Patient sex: M
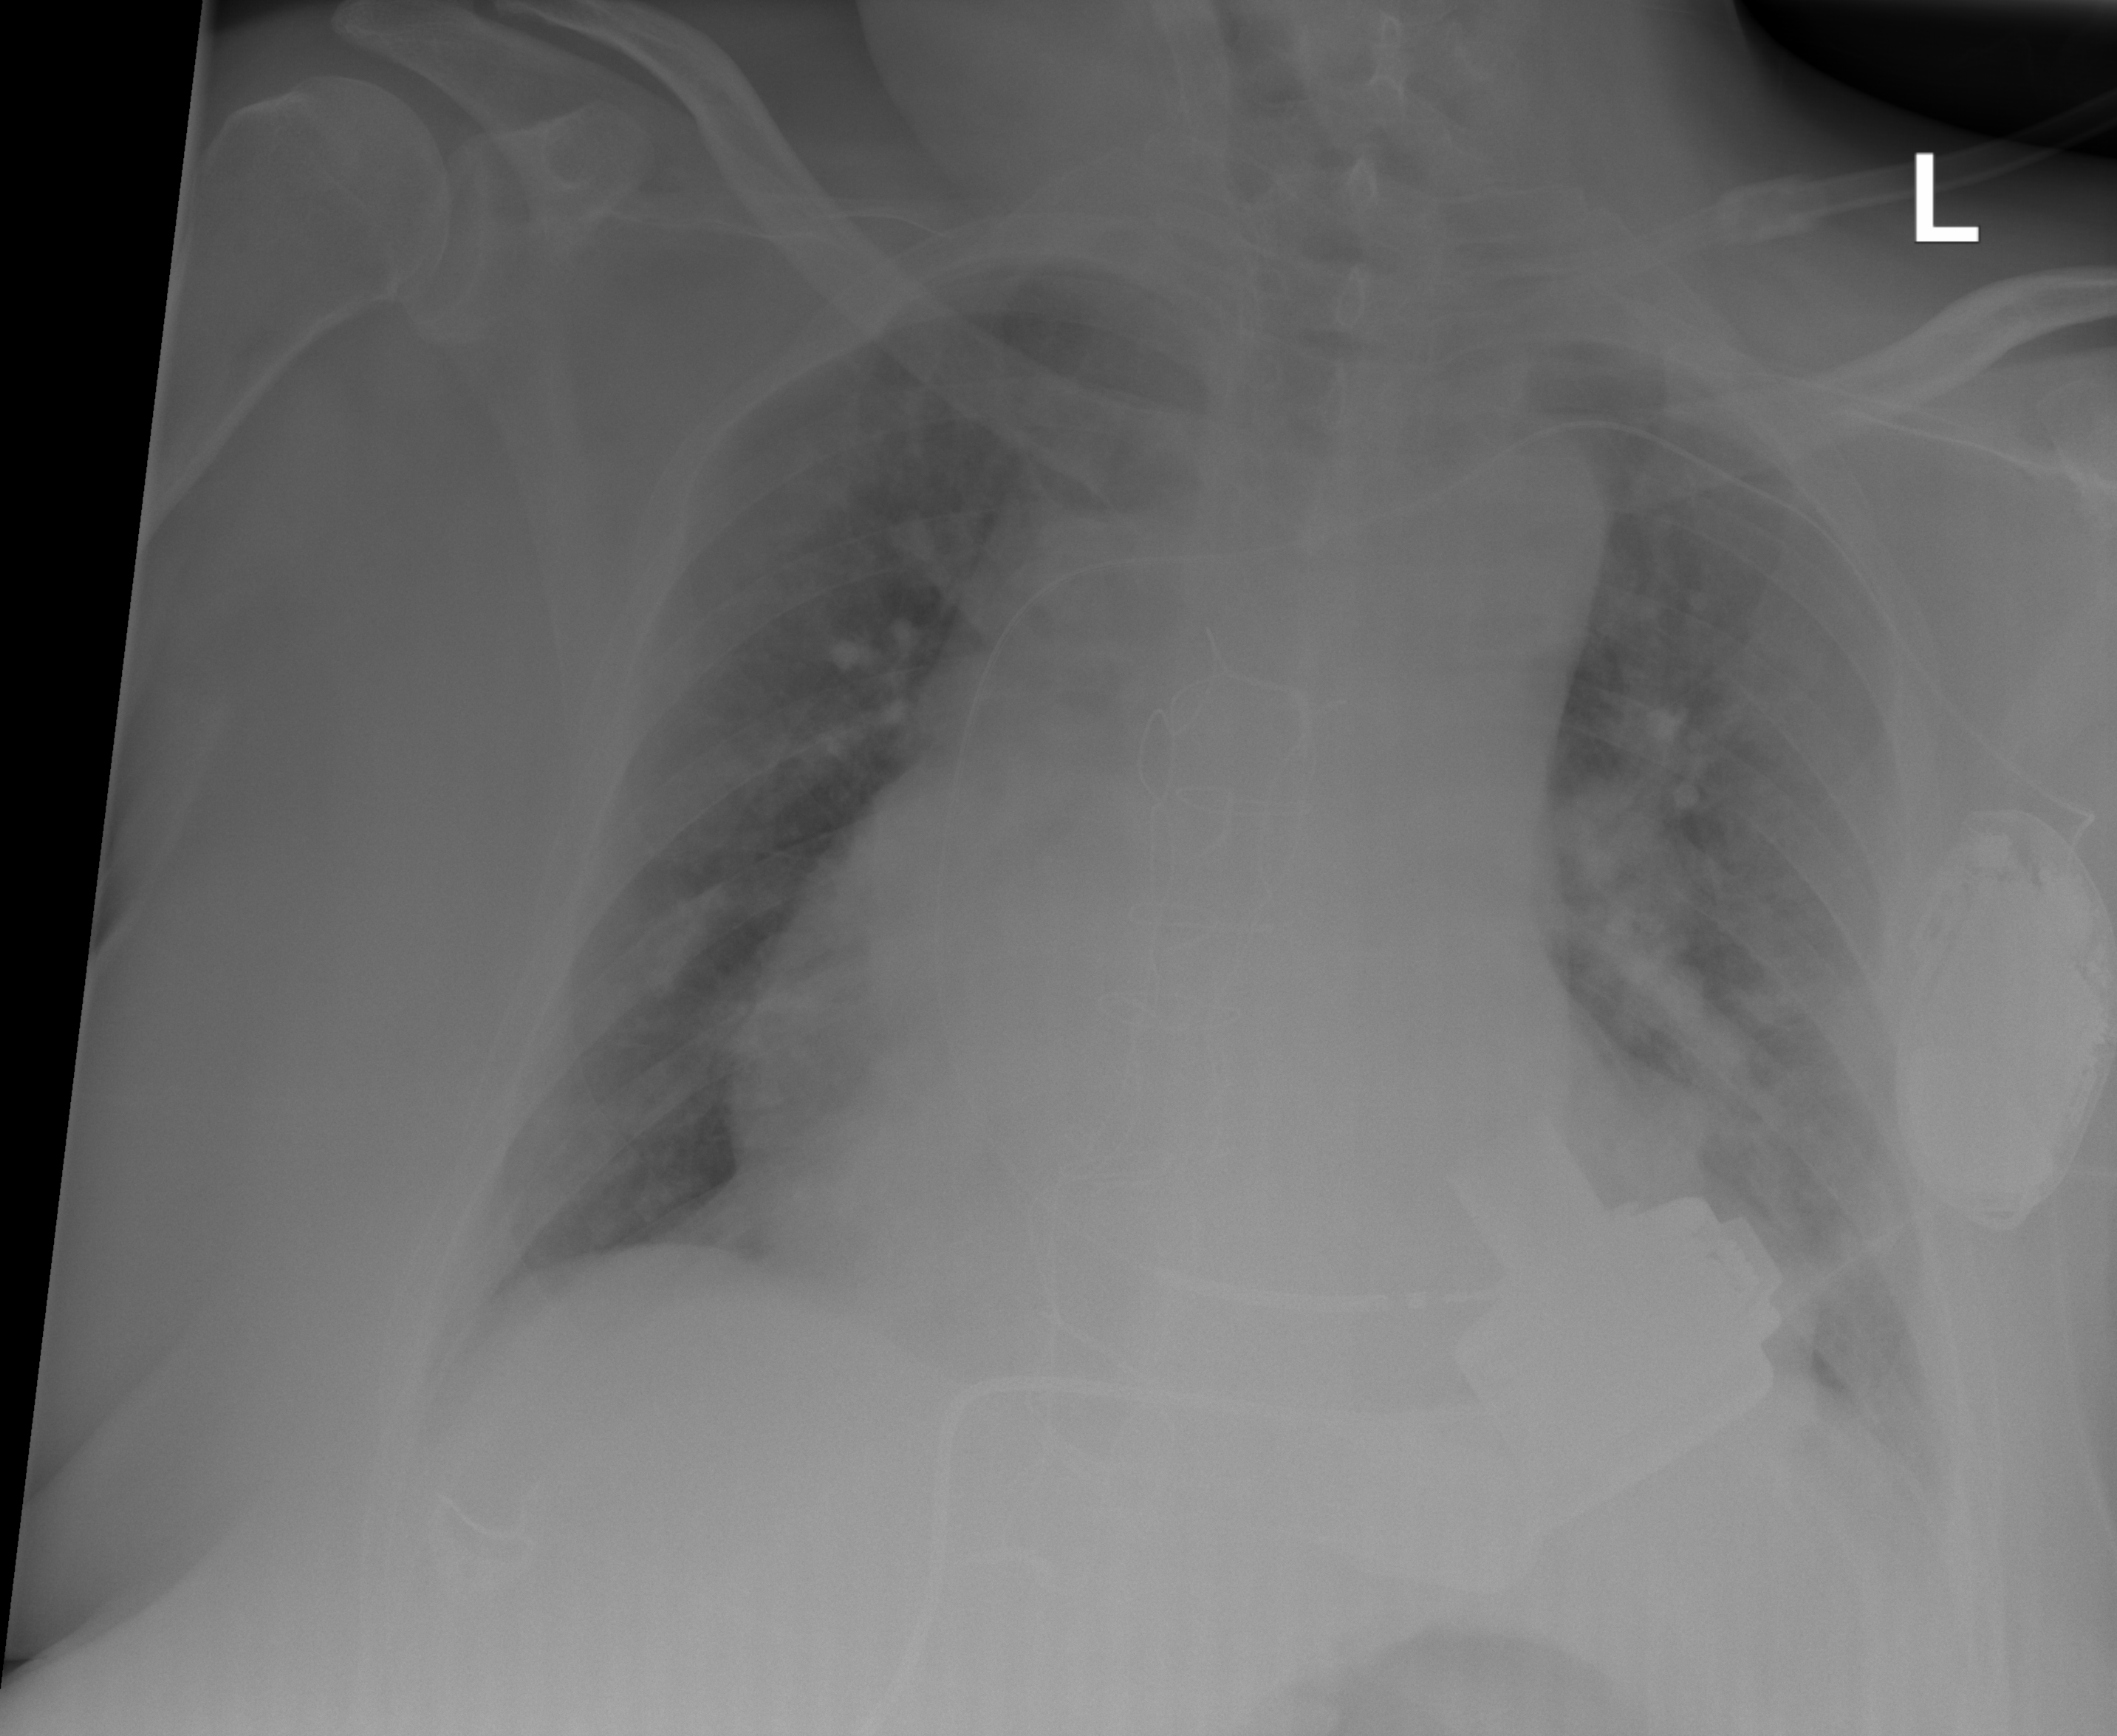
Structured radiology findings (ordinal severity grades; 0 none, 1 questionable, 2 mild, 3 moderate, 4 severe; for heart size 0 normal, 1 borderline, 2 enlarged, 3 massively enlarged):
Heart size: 3
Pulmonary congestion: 2
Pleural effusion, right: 0
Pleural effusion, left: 0
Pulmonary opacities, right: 0
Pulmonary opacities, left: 2
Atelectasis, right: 0
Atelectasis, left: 2